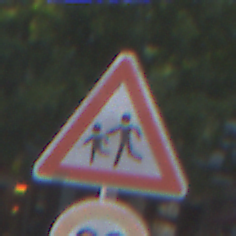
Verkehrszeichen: KinderRechts
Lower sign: Geschwindigkeit30
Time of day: MorningAfternoon
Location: Outdoor (Urban)
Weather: Clear
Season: NotSpecified
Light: Natural